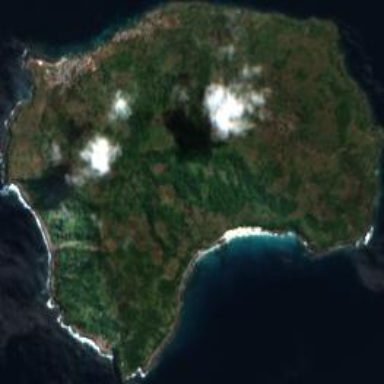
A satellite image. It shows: Island with natural coastline.